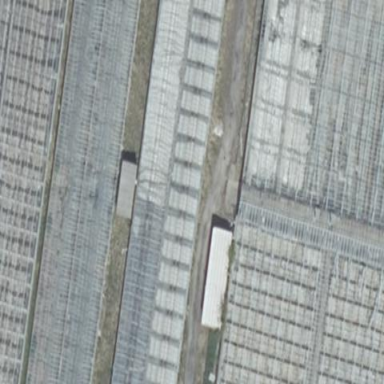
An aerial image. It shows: Greenhouse.